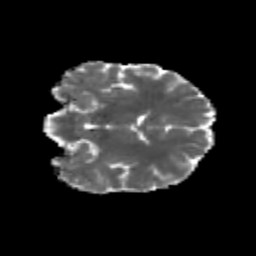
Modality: MD
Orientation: coronal
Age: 19
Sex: female
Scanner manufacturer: siemens
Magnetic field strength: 3 T
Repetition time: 3.5 s
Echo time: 0.113 s